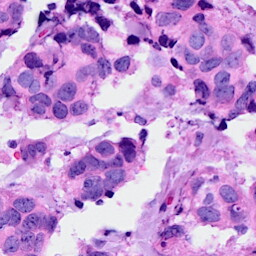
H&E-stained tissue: Breast